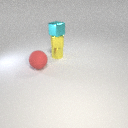
small yellow metal cube below small cyan metal cube